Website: macys
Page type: billing-address
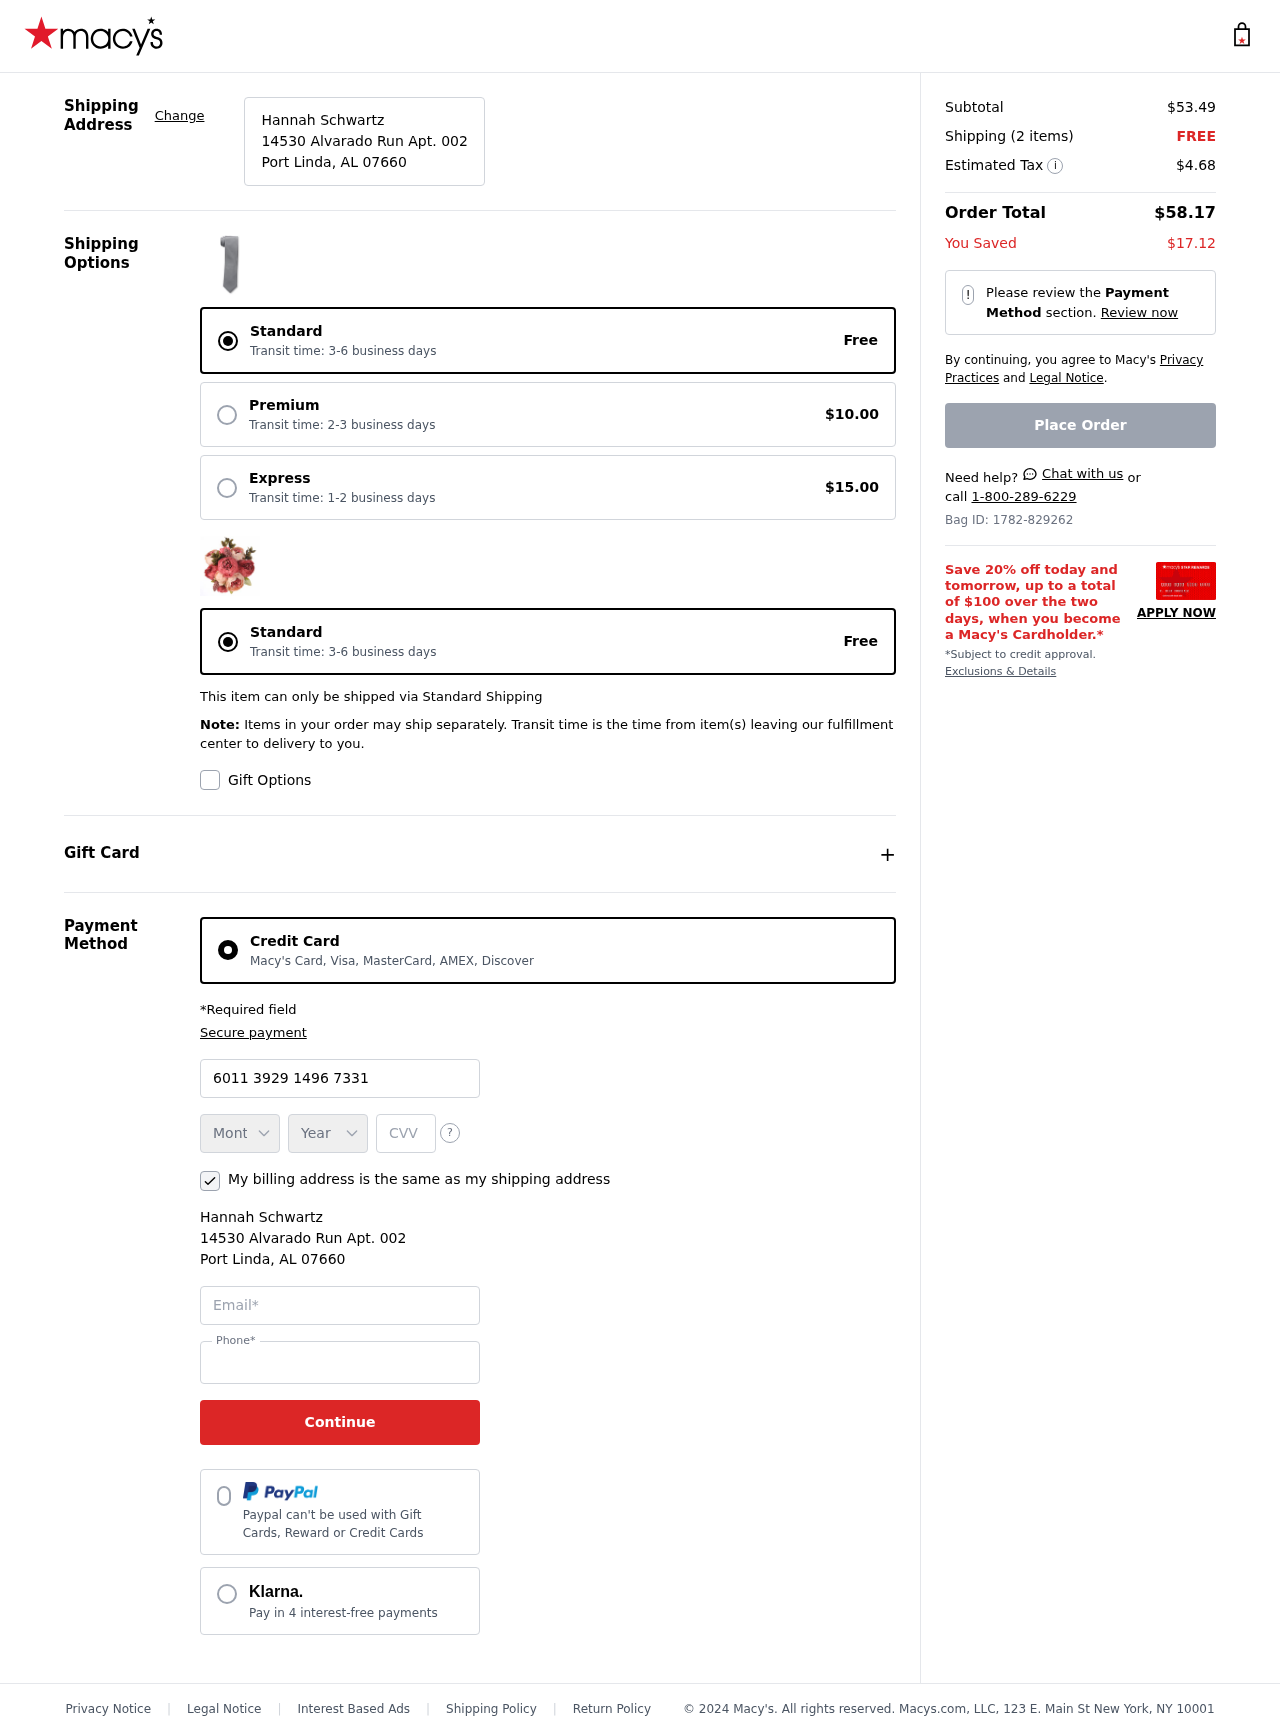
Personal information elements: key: PII_CARD_CVV
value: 106
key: PII_CARD_EXPIRY_MONTH
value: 08
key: PII_CARD_EXPIRY_YEAR
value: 30
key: PII_CARD_NUMBER
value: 6011 3929 1496 7331
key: PII_CITY_STATE_ZIP
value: Port Linda, AL 07660
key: PII_EMAIL
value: hschwartz@gmail.com
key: PII_FULLNAME
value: Hannah Schwartz
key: PII_PHONE
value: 2995578101
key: PII_STREET
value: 14530 Alvarado Run Apt. 002
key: PII_FULLNAME2
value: Hannah Schwartz
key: PII_CITY
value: Port Linda
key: PII_STATE_ABBR
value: AL
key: PII_POSTCODE
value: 07660
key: PII_POSTCODE_FULL
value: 07660
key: PII_CITY_STATE
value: Port Linda, AL
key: PII_POSTCODE_NUMERIC
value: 7660
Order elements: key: ORDER_SUBTOTAL
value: $53.49
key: ORDER_NUM_ITEMS
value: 2
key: ORDER_SHIPPING_COST
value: FREE
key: ORDER_TAX
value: $4.68
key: ORDER_TOTAL
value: $58.17
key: ORDER_SAVINGS
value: $17.12
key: ORDER_ID
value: Bag ID: 1782-829262